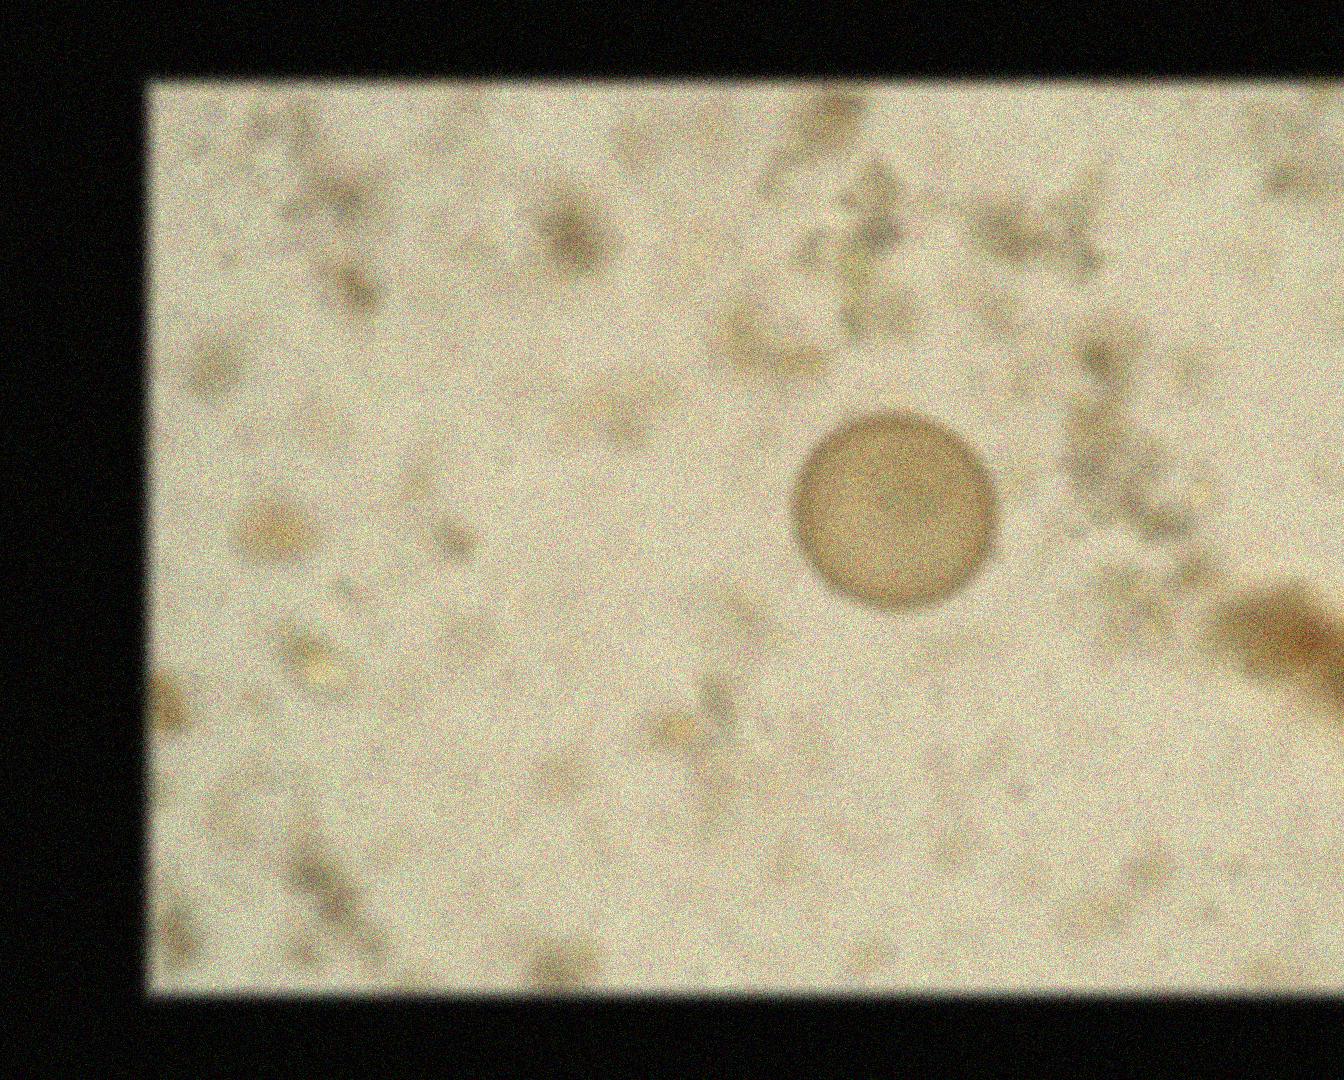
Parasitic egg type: Hymenolepis diminuta